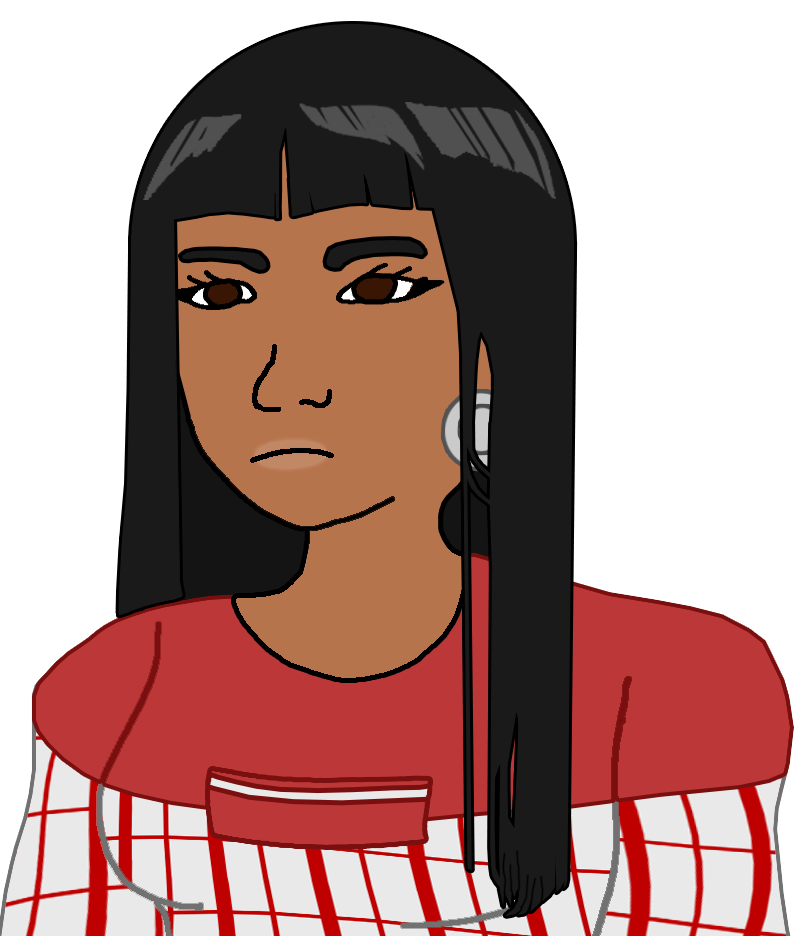
Label: 5_Doomer_Girl